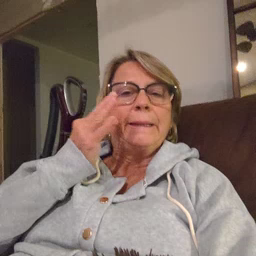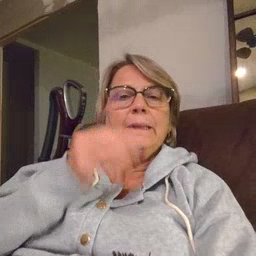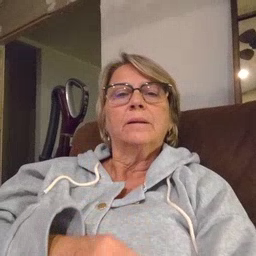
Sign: kitty